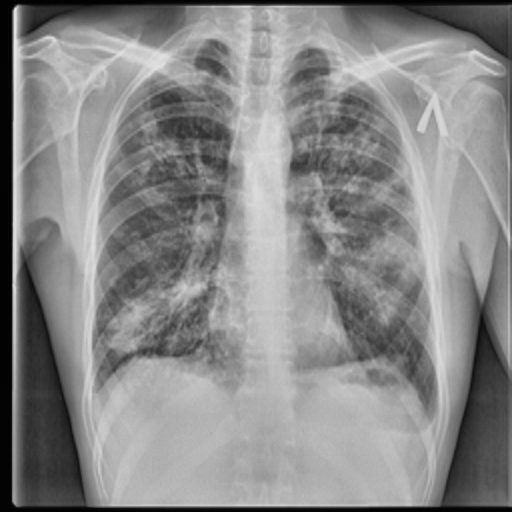
Finding: TUBERCULOSIS